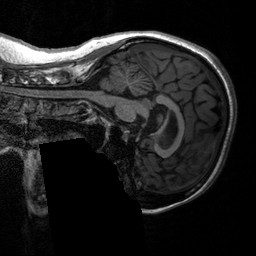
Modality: T1w
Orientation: sagittal
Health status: healthy
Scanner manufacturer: siemens
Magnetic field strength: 3 T
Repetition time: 2.3 s
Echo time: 0.00207 s